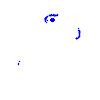
Particle: electron